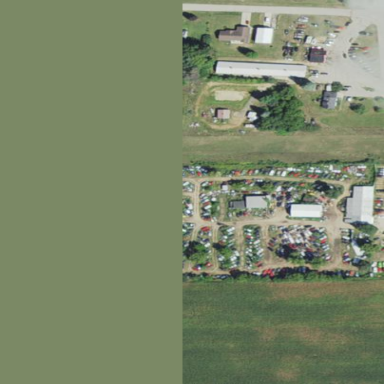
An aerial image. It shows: Industrial area designated for auto wrecking.